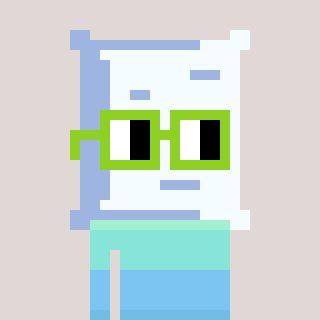
a pixel art character with square light green glasses, a pillow-shaped head and a green-colored body on a warm background